Question: Count the number of objects in the diagram.
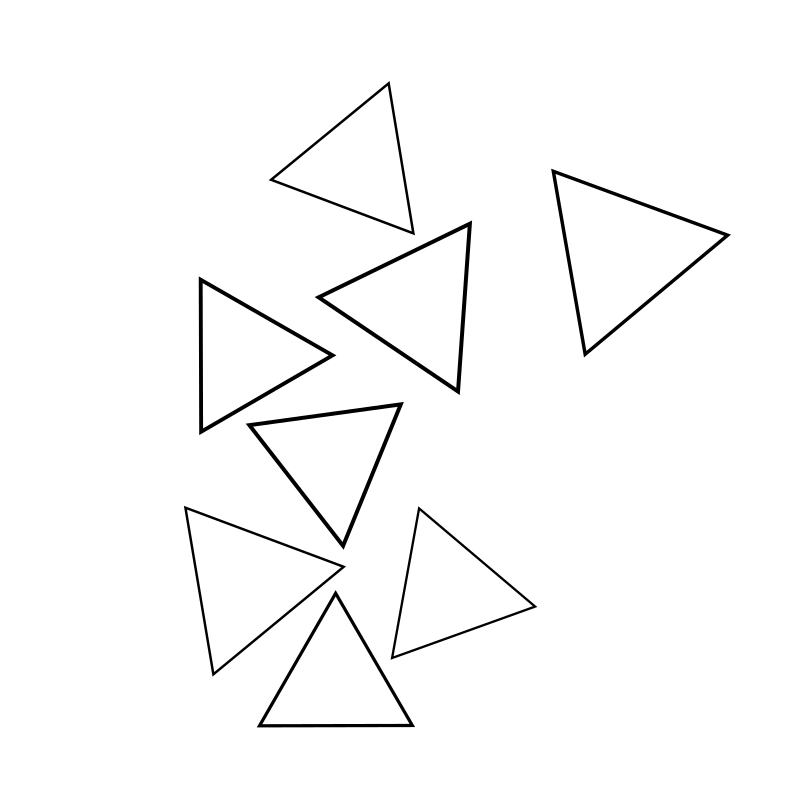
Answer: 8